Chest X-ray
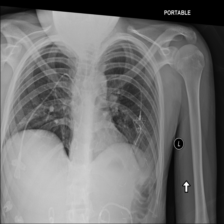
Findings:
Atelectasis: negative
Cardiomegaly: negative
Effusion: negative
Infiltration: negative
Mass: negative
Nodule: negative
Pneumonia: negative
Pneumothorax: negative
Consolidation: negative
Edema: negative
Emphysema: negative
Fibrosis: negative
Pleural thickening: negative
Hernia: negative